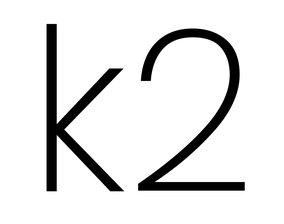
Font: Poppins-ExtraLight